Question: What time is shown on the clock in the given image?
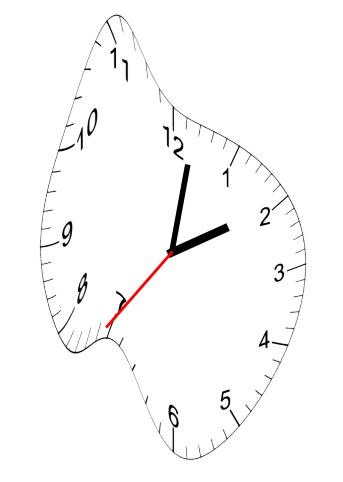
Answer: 02:01:36